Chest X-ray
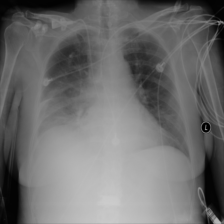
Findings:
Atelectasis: negative
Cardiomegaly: negative
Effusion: negative
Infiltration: negative
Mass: negative
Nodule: negative
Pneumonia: negative
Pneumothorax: negative
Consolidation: negative
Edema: negative
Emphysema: negative
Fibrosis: negative
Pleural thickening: negative
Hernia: negative